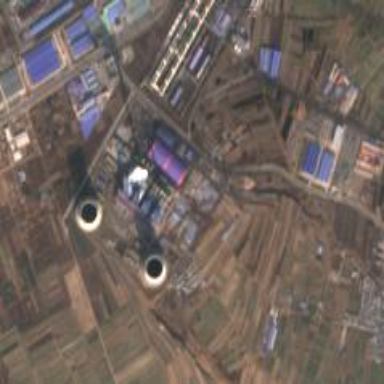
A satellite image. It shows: Industrial area with coal-powered plant.